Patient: sex M, age 60
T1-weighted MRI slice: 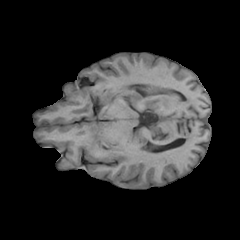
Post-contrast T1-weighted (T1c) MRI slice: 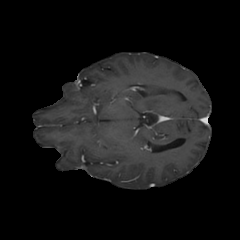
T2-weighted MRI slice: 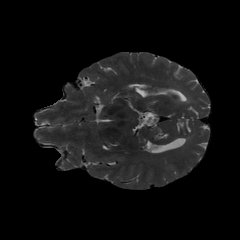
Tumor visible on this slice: no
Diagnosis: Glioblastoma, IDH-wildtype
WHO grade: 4